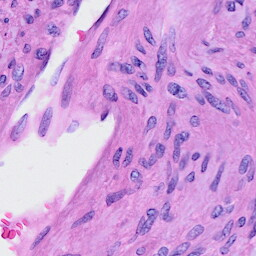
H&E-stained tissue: Cervix